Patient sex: M
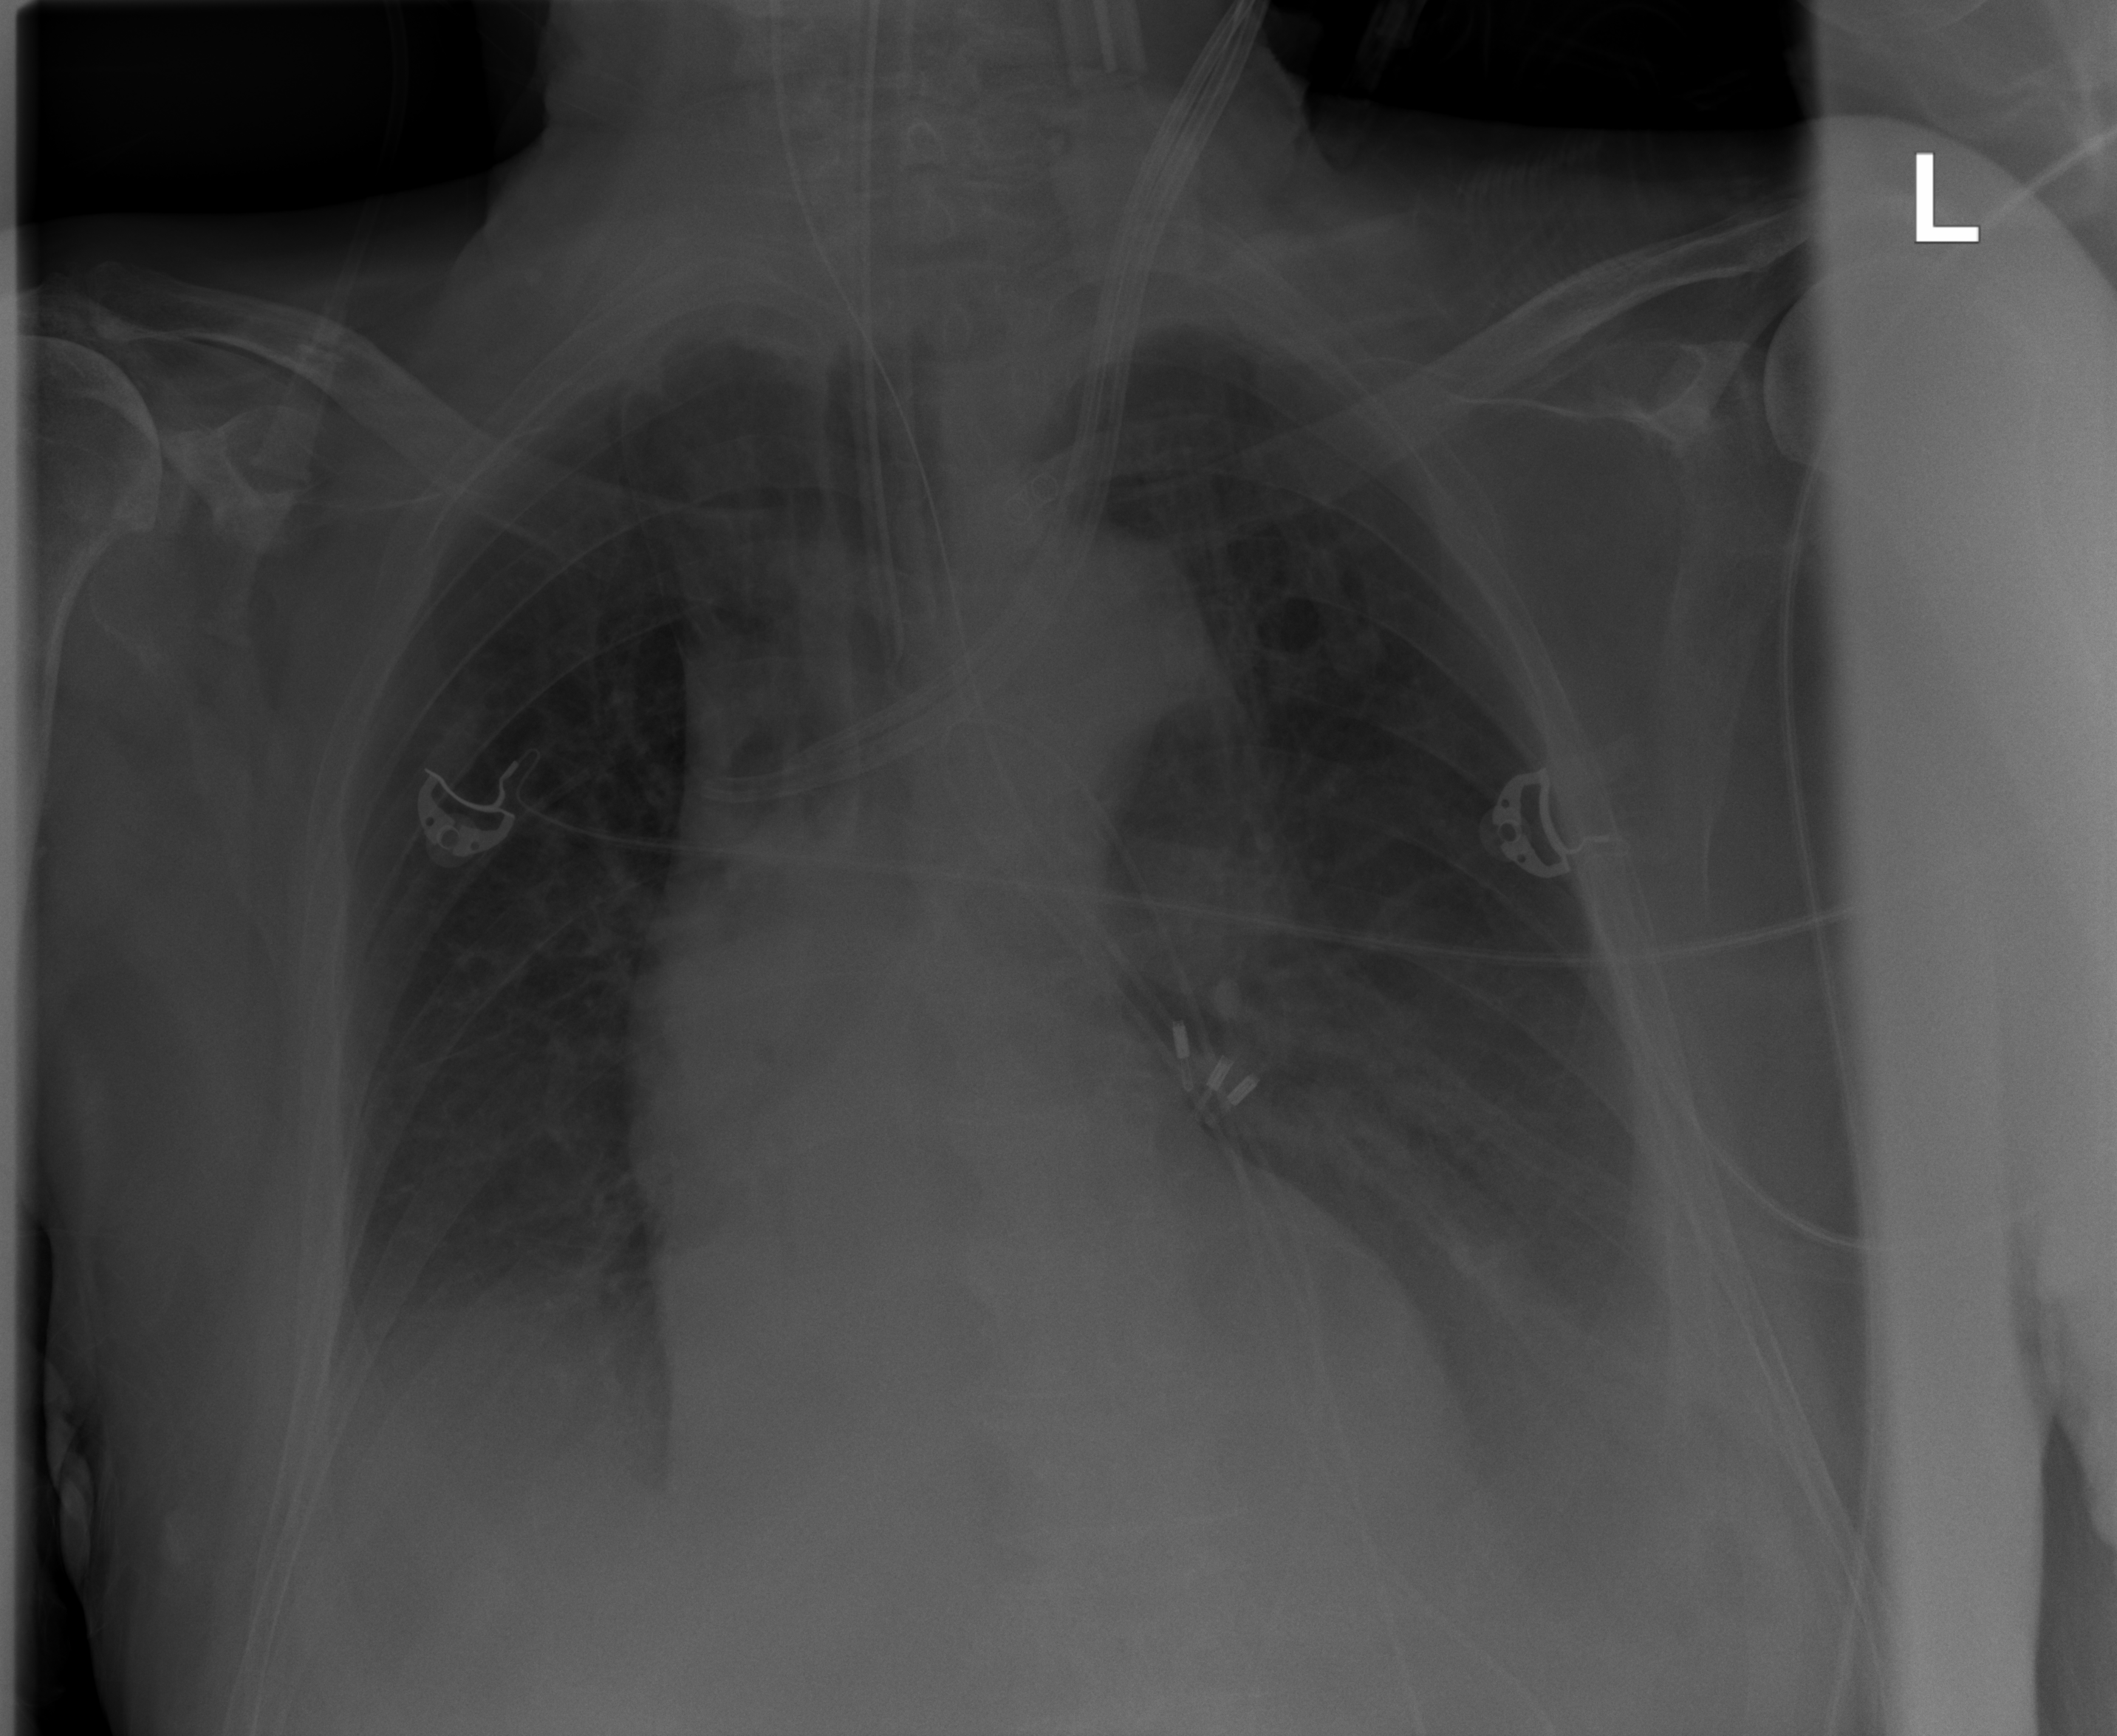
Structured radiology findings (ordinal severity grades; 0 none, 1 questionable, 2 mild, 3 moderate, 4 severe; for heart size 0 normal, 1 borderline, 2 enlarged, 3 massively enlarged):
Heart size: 2
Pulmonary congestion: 2
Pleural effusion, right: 2
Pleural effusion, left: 3
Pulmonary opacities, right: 0
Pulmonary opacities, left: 0
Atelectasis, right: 2
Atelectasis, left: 3